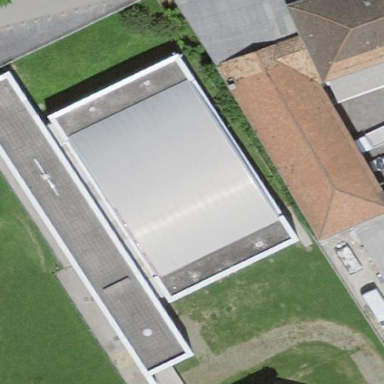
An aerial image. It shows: School building.